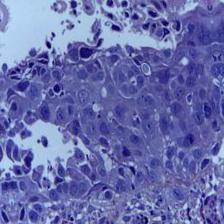
Diagnosis: OSCC